Question: I have a situation where EF is trying to get a field value from the table "VideoClip" that I didn't ask it to get.

The complete generated query looks like this:
'''
SELECT
[Project1].[Id] AS [Id],
[Project1].[NewsItemId] AS [NewsItemId],
[Project1].[VideoClipId] AS [VideoClipId],
[Project1].[DisplayOrder] AS [DisplayOrder],
[Project1].[Video_Id] AS [Video_Id]
FROM ( SELECT
[Extent1].[Id] AS [Id],
[Extent1].[NewsItemId] AS [NewsItemId],
[Extent1].[VideoClipId] AS [VideoClipId],
[Extent1].[DisplayOrder] AS [DisplayOrder],
[Extent1].[Video_Id] AS [Video_Id]
FROM [dbo].[NewsItemVideoClip] AS [Extent1]
WHERE [Extent1].[NewsItemId] = @p__linq__0
) AS [Project1]
ORDER BY [Project1].[DisplayOrder] DESC
'''
However, my 'NewsItemVideoClip' entity class looks like this:
'''
public class NewsItemVideoClip : Entity
{
public virtual int NewsItemId { get; set; }
public virtual int VideoClipId { get; set; }
public virtual int DisplayOrder { get; set; }
public virtual NewsItem NewsItem { get; set; }
public virtual VideoClip VideoClip { get; set; }
}
'''
The mapping:
'''
public class NewsItemVideoClipEntityMapping
: EntityTypeConfiguration<NewsItemVideoClip>
{
public NewsItemVideoClipEntityMapping()
{
//configure key and properties
HasKey(c => c.Id);
this.HasRequired(x => x.NewsItem)
.WithMany(x => x.NewsItemVideoClips)
.HasForeignKey(x => x.NewsItemId);
this.HasRequired(x => x.VideoClip)
.WithMany(x => x.NewsItemVideos)
.HasForeignKey(x => x.VideoClipId);
//configure table map
ToTable("NewsItemVideoClip");
}
}
'''
The LINQ query:
'''
public IList<NewsItemVideoClip> GetVideoClips(int newsItemId)
{
var query = from nvc in _newsItemVideoClipRepository.GetAll()
where nvc.NewsItemId == newsItemId
orderby nvc.DisplayOrder descending
select nvc;
var newsItemVideoClips = query.ToList();
return newsItemVideoClips;
}
'''
Howcome EF gives me: 'Invalid column name 'Video_Id''?
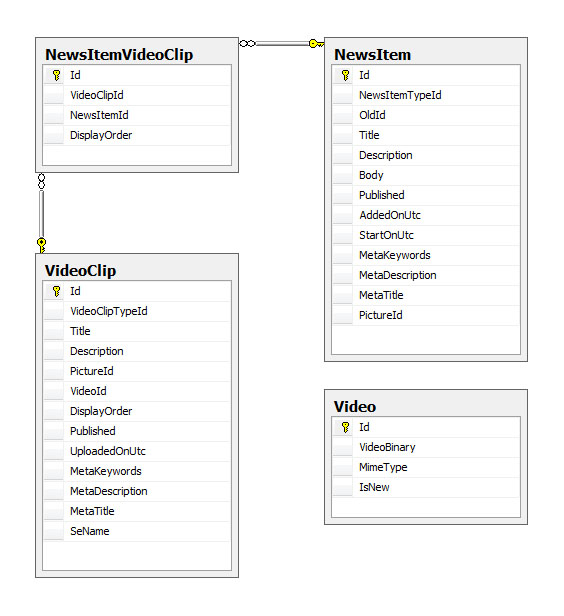
Answer: Based on your diagram, VideoClip has a VideoId which I guess is your intended foreign key to Video. Video_Id would be the default foreignkey name for the foreign key in the abscence of mapping that would name it otherwise. So probably need a '.HasForeignKey(x => x.VideoId);' to your mapping.